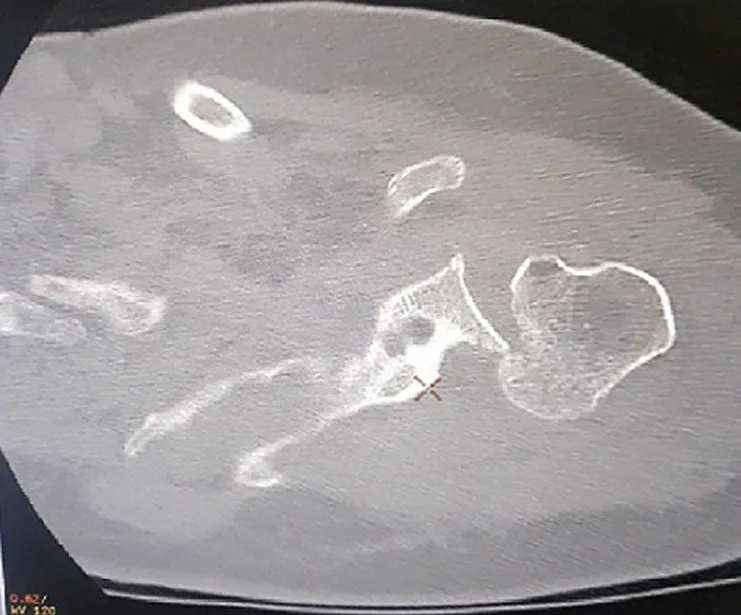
CT image showing a reverse Hill-Sachs lesion.
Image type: radiology (ct)